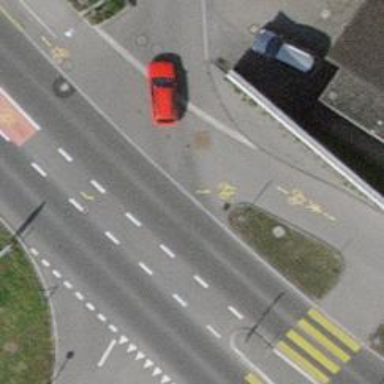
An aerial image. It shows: Primary highway with dedicated lane for cyclists.